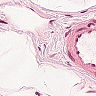
Metastatic tissue present: no